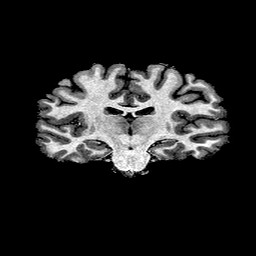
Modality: T1w
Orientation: sagittal
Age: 23
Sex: female
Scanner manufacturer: ge
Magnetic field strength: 3 T
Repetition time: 7.66 s
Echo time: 0.003476 s